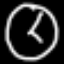
Label: clock